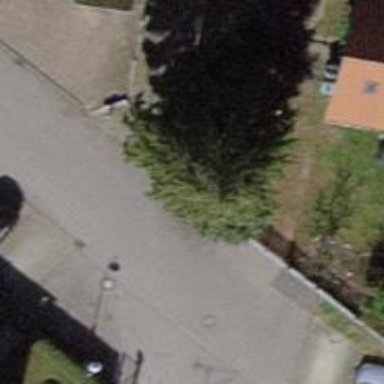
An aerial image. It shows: Bollard.